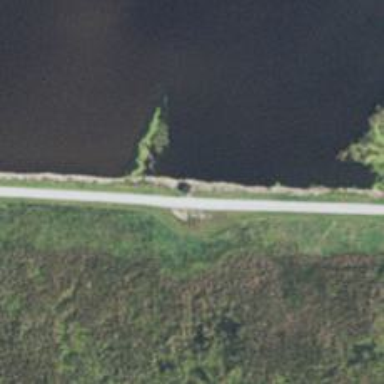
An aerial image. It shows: Bird hide located in leisure land.